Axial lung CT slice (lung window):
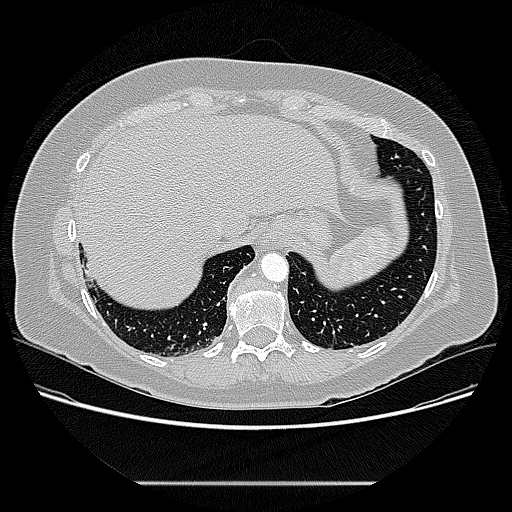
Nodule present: no